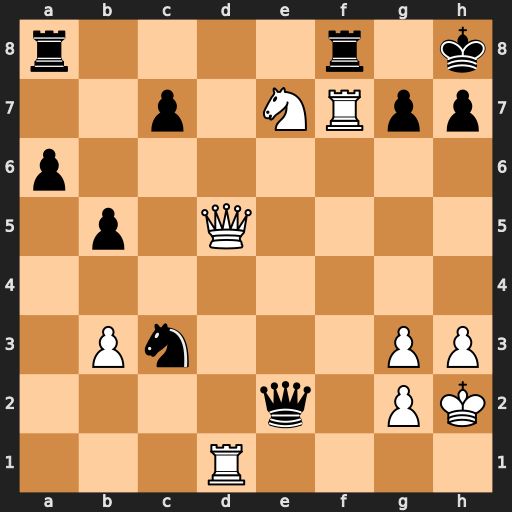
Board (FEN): r4r1k/2p1NRpp/p7/1p1Q4/8/1Pn3PP/4q1PK/3R4
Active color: w
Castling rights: -
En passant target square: -
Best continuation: Rxf8+ Rxf8 Qf7 Qxe7 Qxe7